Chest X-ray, AP view. Patient: 39 years old, sex M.
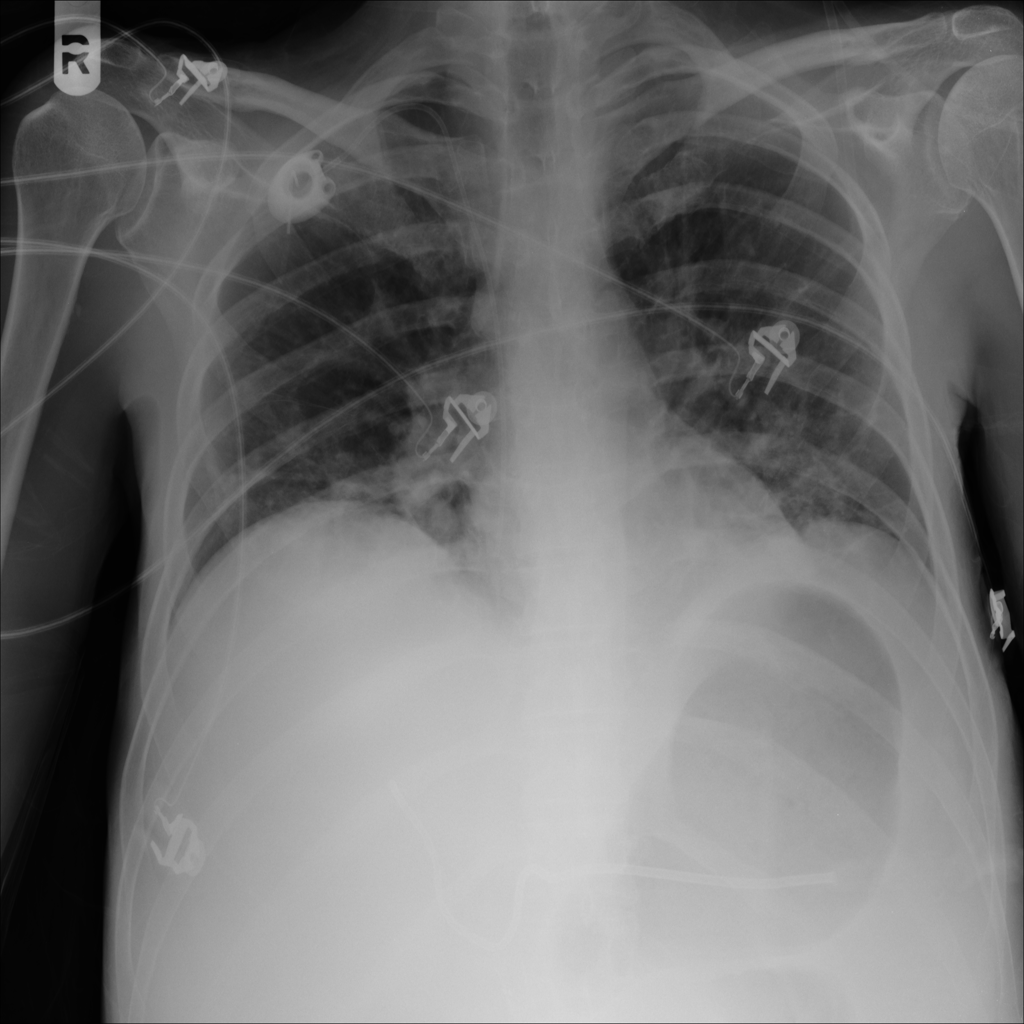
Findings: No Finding